Question: When I display a vim helpfile by running e.g. ':h au', the help is displayed in a horizontal split window:

Currently I always run 'Ctrl+w _' but I would prefer the to open in a maximized window automatically.
I've tried to create an autocmd to solve the issue:
'''
"Automatically maximize help buffers
augroup filetype_help
autocmd!
autocmd BufWinEnter,FileType help wincmd _
augroup END
'''
which only works sporadically.
I have done some further debugging.
Opening a certain help page the , e.g. ':h au' displays it maxmimized when having above augroup in my '.vimrc'.
Closing the helpfiles window via ':q' and then reopening the same helpfile a causes the help file to be displayed in a split as in the screenshot above.
Closing the helpfiles buffer window via ':bd' and then reopening it, causes it to being displayed maximized as desired.
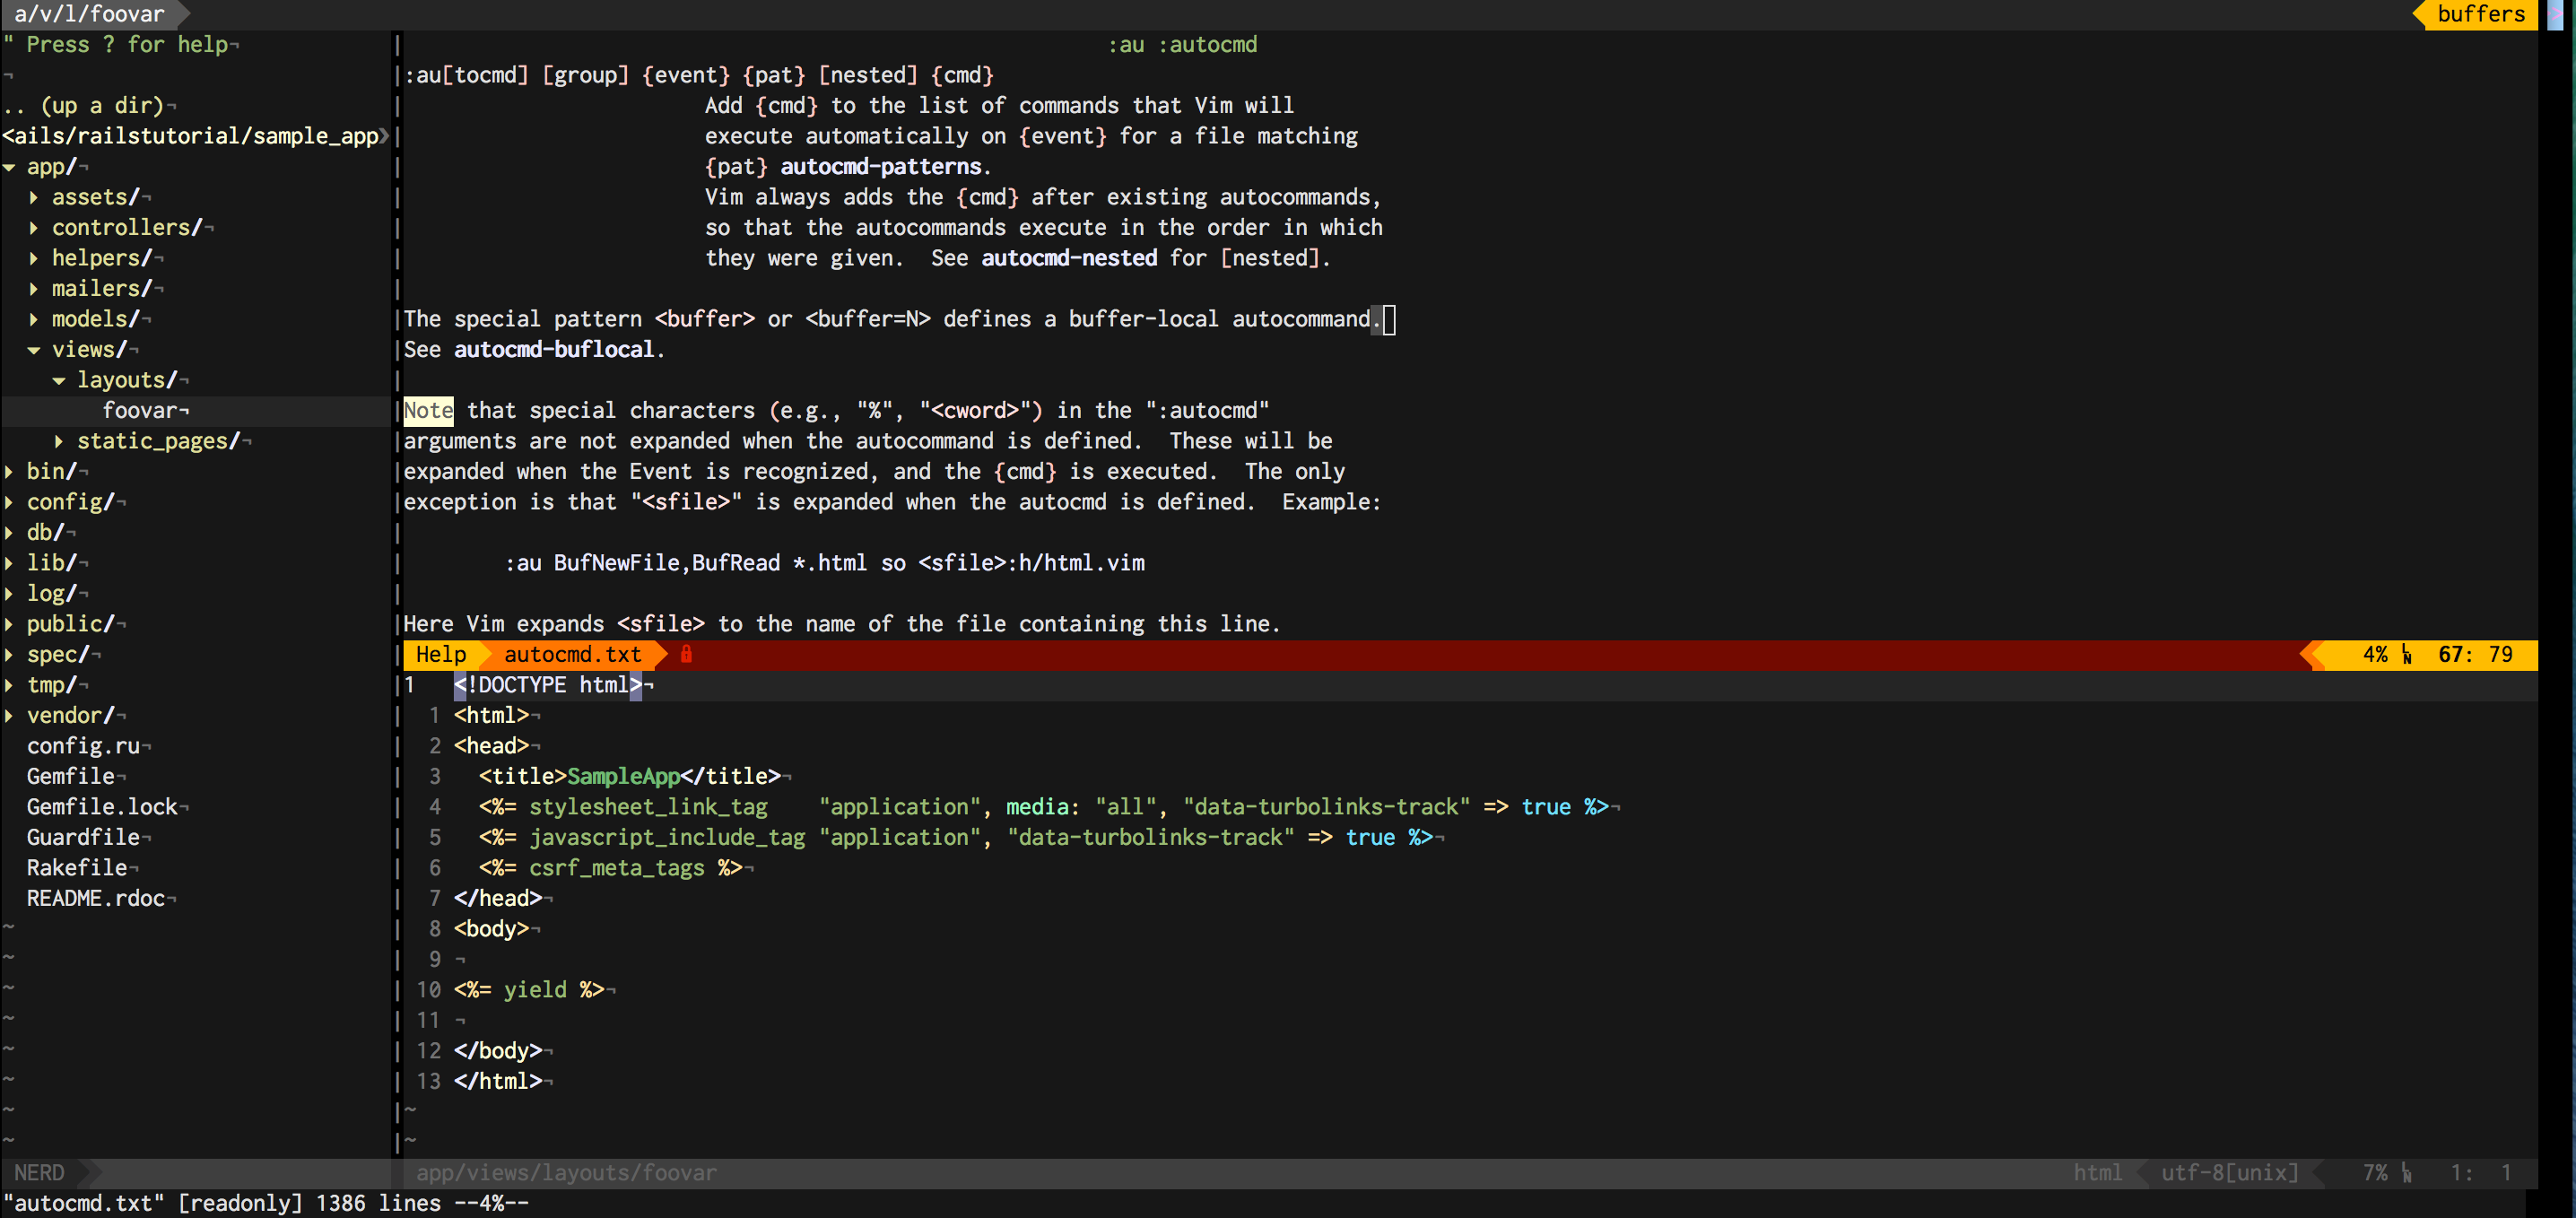
Answer: The 'BufWinEnter' event matches the help filename, so the 'help' pattern (which is fine for a 'FileType' match) won't work. The ''filetype'' option is only set once for a buffer, so when it is reused (after ':q', but not after ':bd'), your maximization fails, in the way you've reported.
Instead, have the ':autocmd' match all buffers, and check for the ''buftype'':
'''
augroup filetype_help
autocmd!
autocmd BufWinEnter * if &l:buftype ==# 'help' | wincmd _ | endif
augroup END
'''